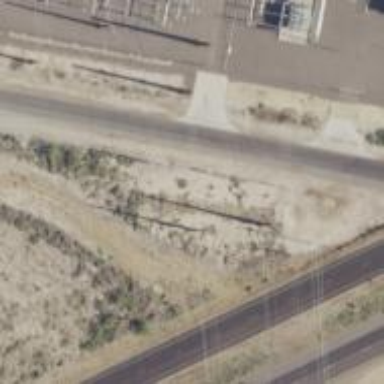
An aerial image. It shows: Power pole.